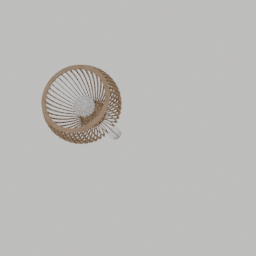
Label: lighting